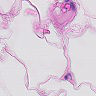
Metastatic tissue present: no